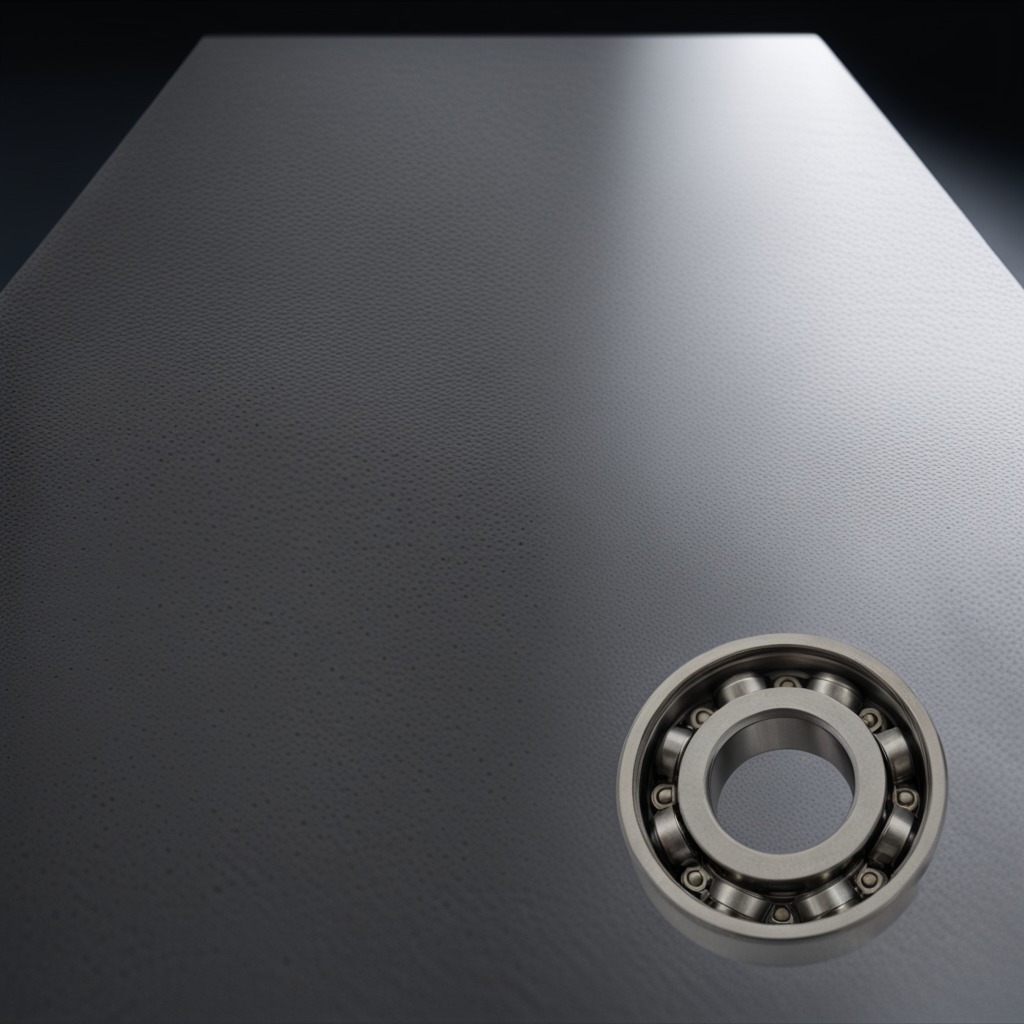
A metal ball bearing lies on the clean granite table inside a workshop at night dim ambient light soft shadows worn but